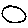
Label: circle